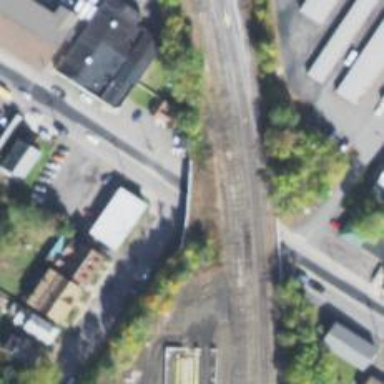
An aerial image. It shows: Railway bridge over siding.